Question: I'd like to build a proof-of-concept web-based database manager (such as the desktop version in the screenshot below) that has the following features.
The schema will be provided initially through a flat file.
It seems like HTML5 might be an option. What about non-HTML? What about processing.js? Are there any libraries I could/should take advantage? Is there already a service I can tap into?
Any opinions or advice would be appreciated!
Primary goal of the project is the build a protoype of the UI.

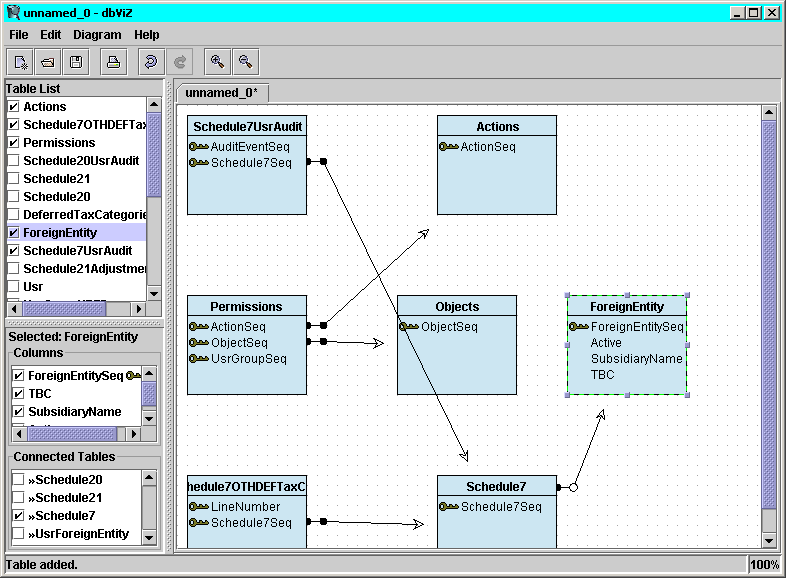
Answer: I've decided to use <URL> for the project. This SVG library supports older browsers and given this application is highly interactive with the user, it makes sense for me in this project to use SVG over Canvas.